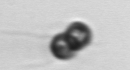
Label: Corymbellus